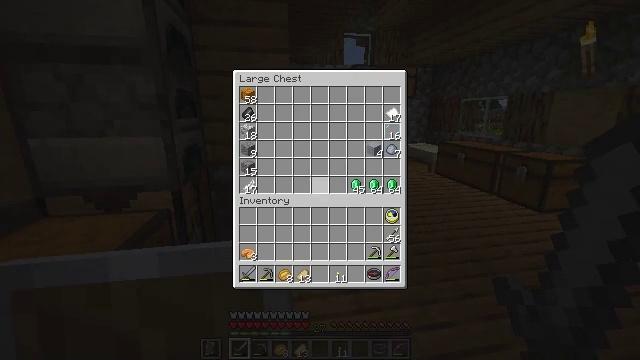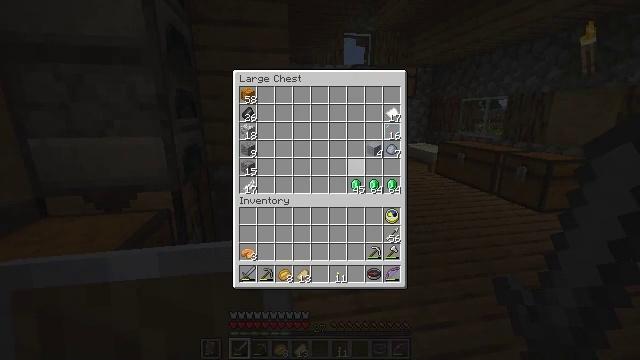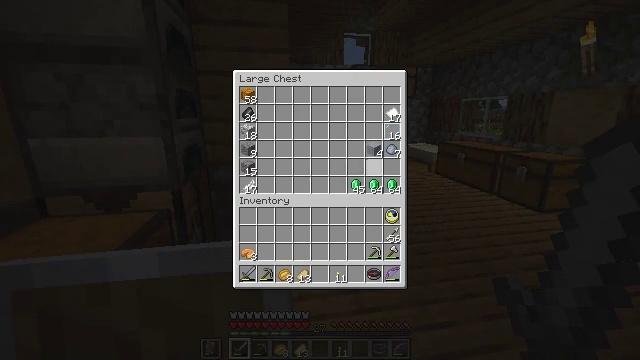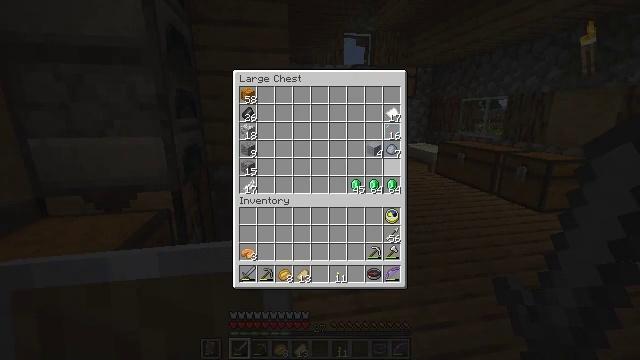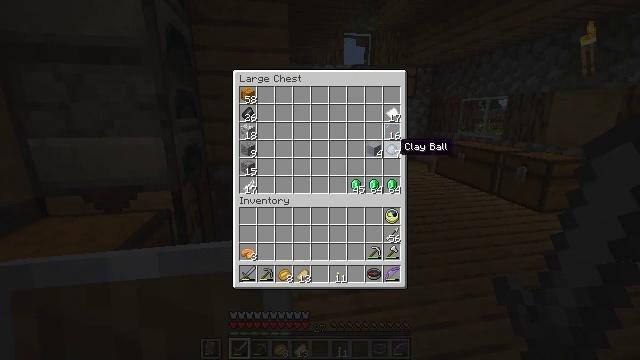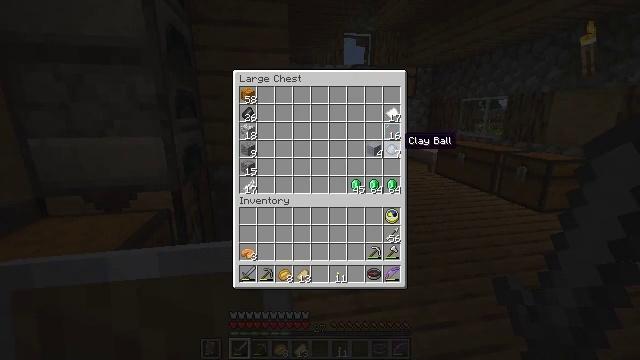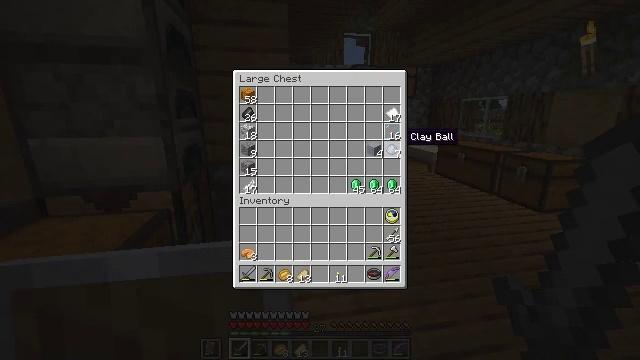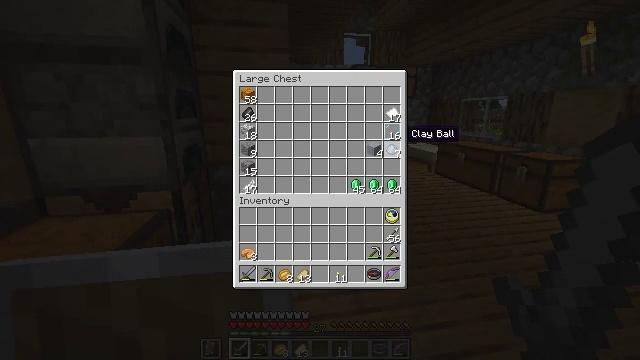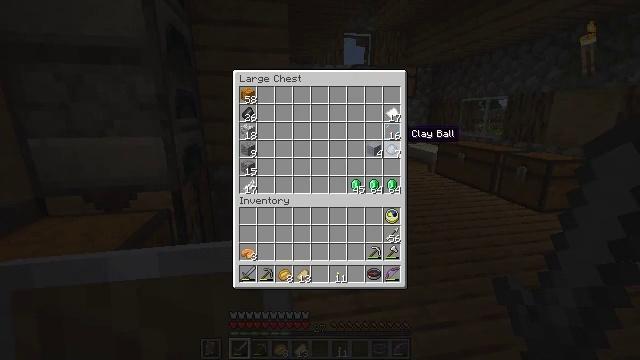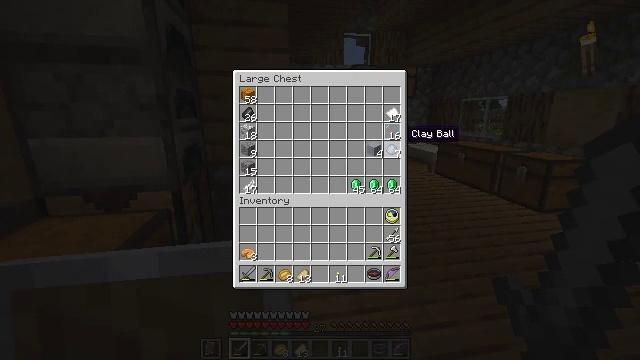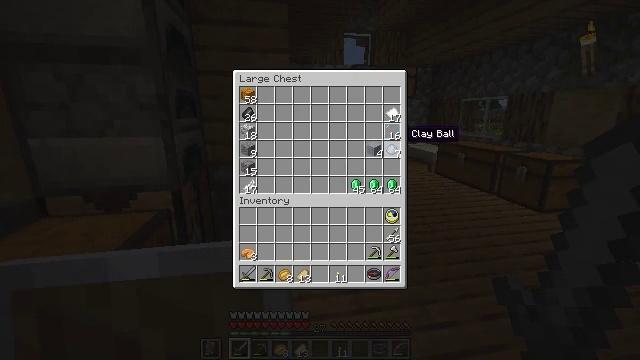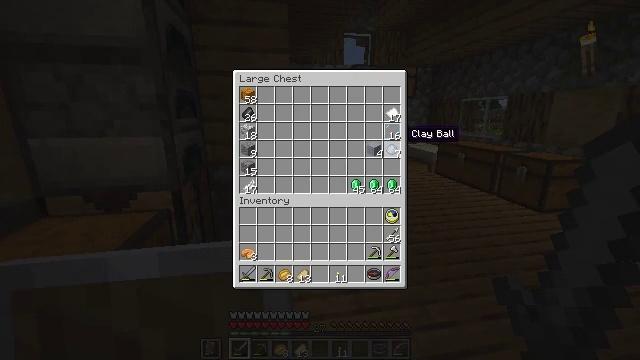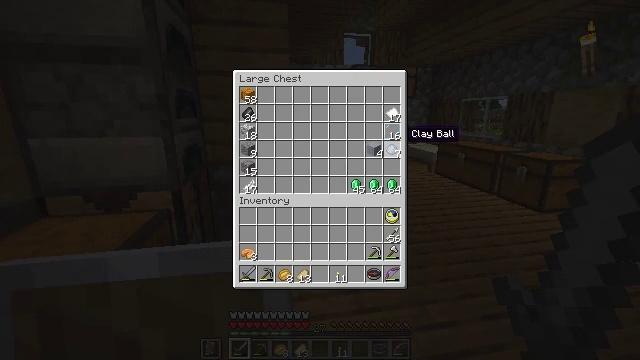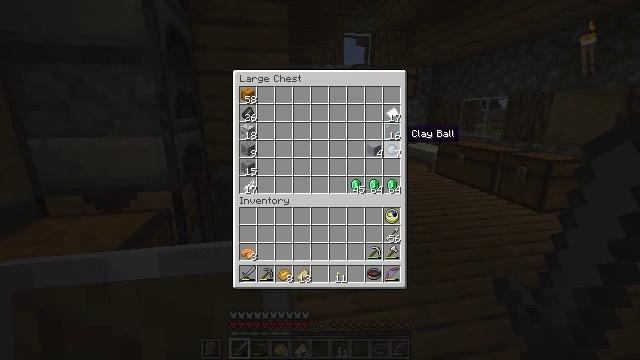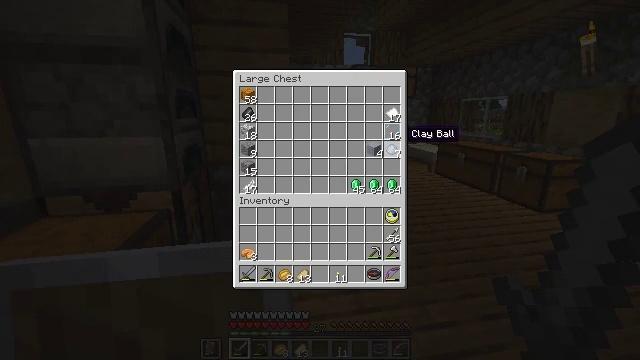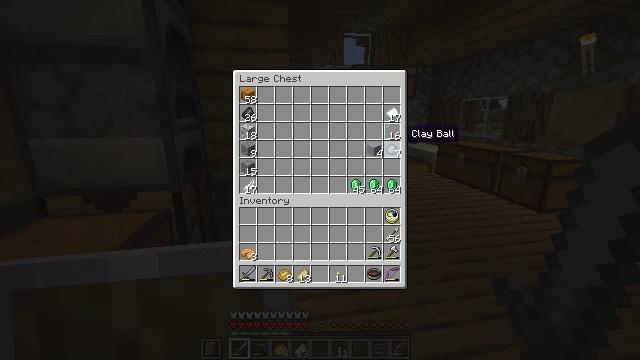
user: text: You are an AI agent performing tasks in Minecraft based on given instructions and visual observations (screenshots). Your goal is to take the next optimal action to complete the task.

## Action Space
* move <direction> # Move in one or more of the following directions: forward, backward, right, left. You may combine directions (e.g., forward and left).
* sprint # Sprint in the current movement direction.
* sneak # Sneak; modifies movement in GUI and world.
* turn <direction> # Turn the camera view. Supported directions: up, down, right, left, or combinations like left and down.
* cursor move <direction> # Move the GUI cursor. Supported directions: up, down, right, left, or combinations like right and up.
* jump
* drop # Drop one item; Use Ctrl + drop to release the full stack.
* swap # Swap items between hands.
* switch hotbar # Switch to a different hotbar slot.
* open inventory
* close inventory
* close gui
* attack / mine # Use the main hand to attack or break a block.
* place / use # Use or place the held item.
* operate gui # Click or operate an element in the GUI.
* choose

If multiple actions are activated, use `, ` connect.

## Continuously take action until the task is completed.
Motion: motion action
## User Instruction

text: Remove the white bed from its place.
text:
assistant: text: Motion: cursor move right
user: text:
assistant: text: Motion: cursor move right
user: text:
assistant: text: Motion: cursor move right
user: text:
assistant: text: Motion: cursor move right and up
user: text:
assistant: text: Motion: no_op
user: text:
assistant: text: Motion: no_op
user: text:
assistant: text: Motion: no_op
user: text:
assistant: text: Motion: no_op
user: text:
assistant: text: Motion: no_op
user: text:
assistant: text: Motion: no_op
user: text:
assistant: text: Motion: no_op
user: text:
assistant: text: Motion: no_op
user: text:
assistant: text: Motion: no_op
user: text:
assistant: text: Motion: no_op
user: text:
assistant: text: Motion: no_op
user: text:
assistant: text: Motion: no_op
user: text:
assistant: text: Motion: close inventory
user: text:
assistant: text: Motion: close inventory
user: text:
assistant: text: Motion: turn right, close inventory
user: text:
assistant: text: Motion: turn right
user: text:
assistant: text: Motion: move forward
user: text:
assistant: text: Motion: move forward
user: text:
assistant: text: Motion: move forward
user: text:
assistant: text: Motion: move forward
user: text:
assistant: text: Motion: move forward
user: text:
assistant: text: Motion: move forward
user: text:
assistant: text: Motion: move forward, switch to hotbar 1
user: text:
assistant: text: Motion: move forward, switch to hotbar 1
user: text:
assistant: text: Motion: move forward, switch to hotbar 1
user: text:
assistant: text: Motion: move forward, turn right, switch to hotbar 1